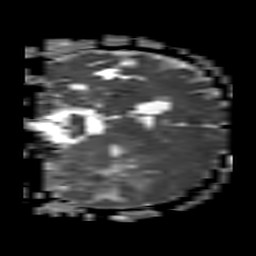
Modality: ADC
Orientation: coronal
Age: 67
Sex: male
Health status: ill
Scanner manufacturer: philips
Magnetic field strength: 3 T
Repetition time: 3.8 s
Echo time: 0.09 s